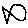
Label: fish